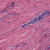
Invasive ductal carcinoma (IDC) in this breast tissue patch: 1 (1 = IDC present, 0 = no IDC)